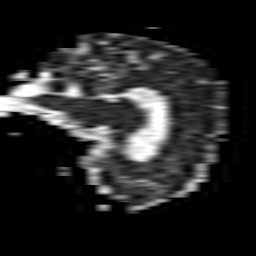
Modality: ADC
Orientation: sagittal
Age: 59
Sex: female
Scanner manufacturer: philips
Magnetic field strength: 1.5 T
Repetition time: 3.403 s
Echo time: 0.06899 s